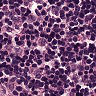
Metastatic tissue present: no